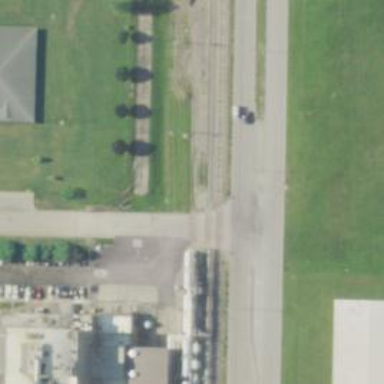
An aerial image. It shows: Asphalt service road.